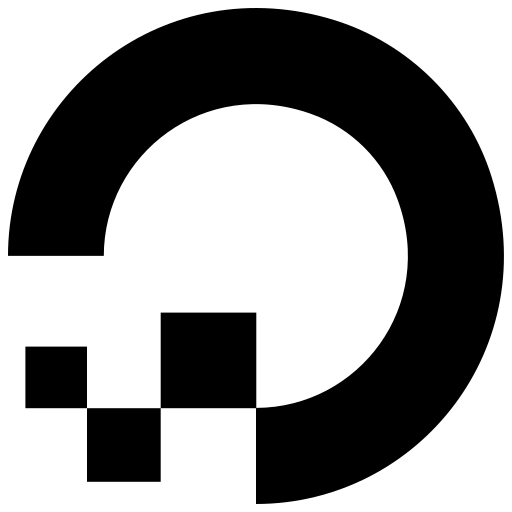
Tags: icon, FontAwesome, fa-icon, brand, digital, ocean